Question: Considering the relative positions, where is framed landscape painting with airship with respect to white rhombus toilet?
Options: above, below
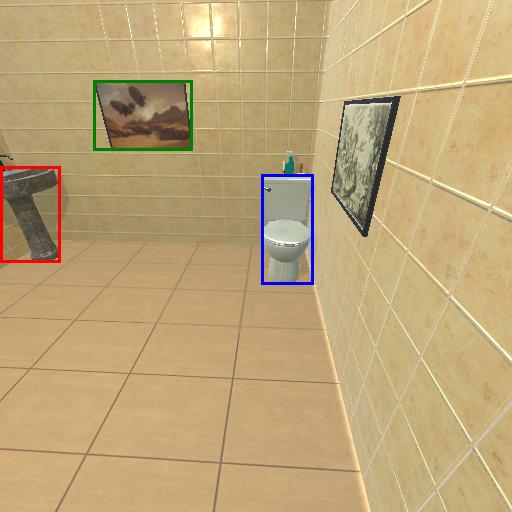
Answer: above